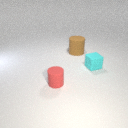
small cyan rubber cube to the right of small red rubber cylinder